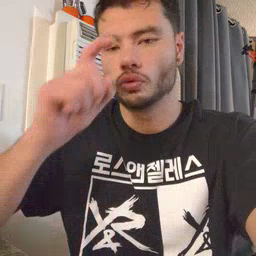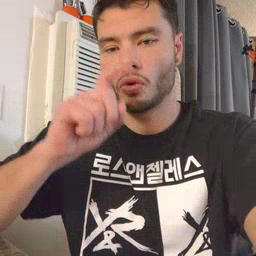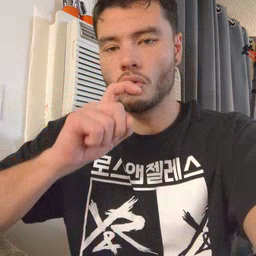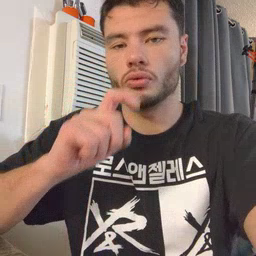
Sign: doll